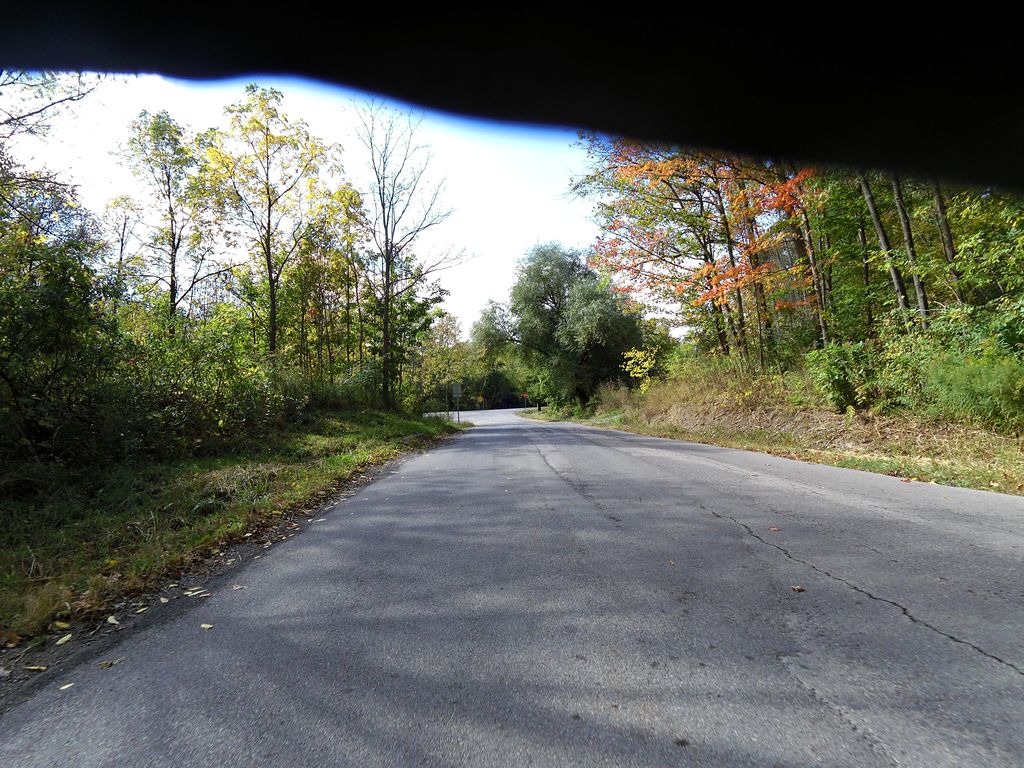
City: hamilton